Question: I'm trying to make a form validation using angularjs. I could manage it anyway. Now, I'm trying to add a red border at input box when it's invalid. I can do this by adding this css:
'''
/*Show red border if kept the input empty after touching*/
.ng-touched.ng-invalid-required {
border-color: red;
}
/* Show red border when stuff has been typed in, but its invalid */
.ng-dirty.ng-invalid {
border-color: red;
}
/*Show normal border color when typed in for the first time*/
.ng-untouched.ng-invalid {
border-color: #ccc;
}
'''
But, at the first time if any input box is empty and untouched and at that time if anybody click 'Submit' button, it'll show error message but it don't show any red border:

I don't understand which class I should define in CSS for this scenario. How can I make the input box red bordered if anybody click the 'Submit' button keeping input box empty and untouched?
<URL>.
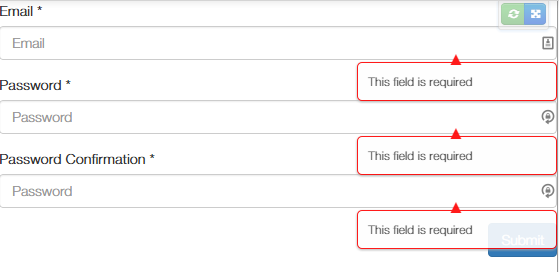
Answer: Use nested class inside your css using 'ng-submitted'
'''
/*Show red border if kept the input empty after touching*/
.ng-touched.ng-invalid-required {
border-color: red;
}
/* Show red border when stuff has been typed in, but its invalid */
.ng-dirty.ng-invalid {
border-color: red;
}
/*Show normal border color when typed in for the first time*/
.ng-untouched.ng-invalid {
border-color: #ccc;
}
.ng-submitted input.ng-invalid{
border-color: red;
}
'''
<URL>
Hope this could help you. Thanks.